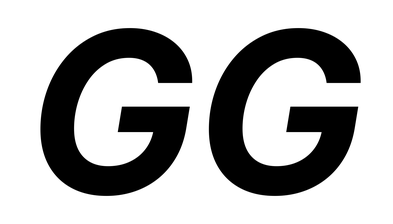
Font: Inter-Italic_Bold_Italic